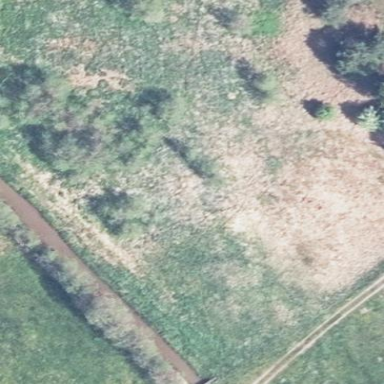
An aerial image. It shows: Wetland area dominated by reedbeds.